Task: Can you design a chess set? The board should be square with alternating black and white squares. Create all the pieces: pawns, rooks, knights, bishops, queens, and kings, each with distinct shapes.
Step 177:
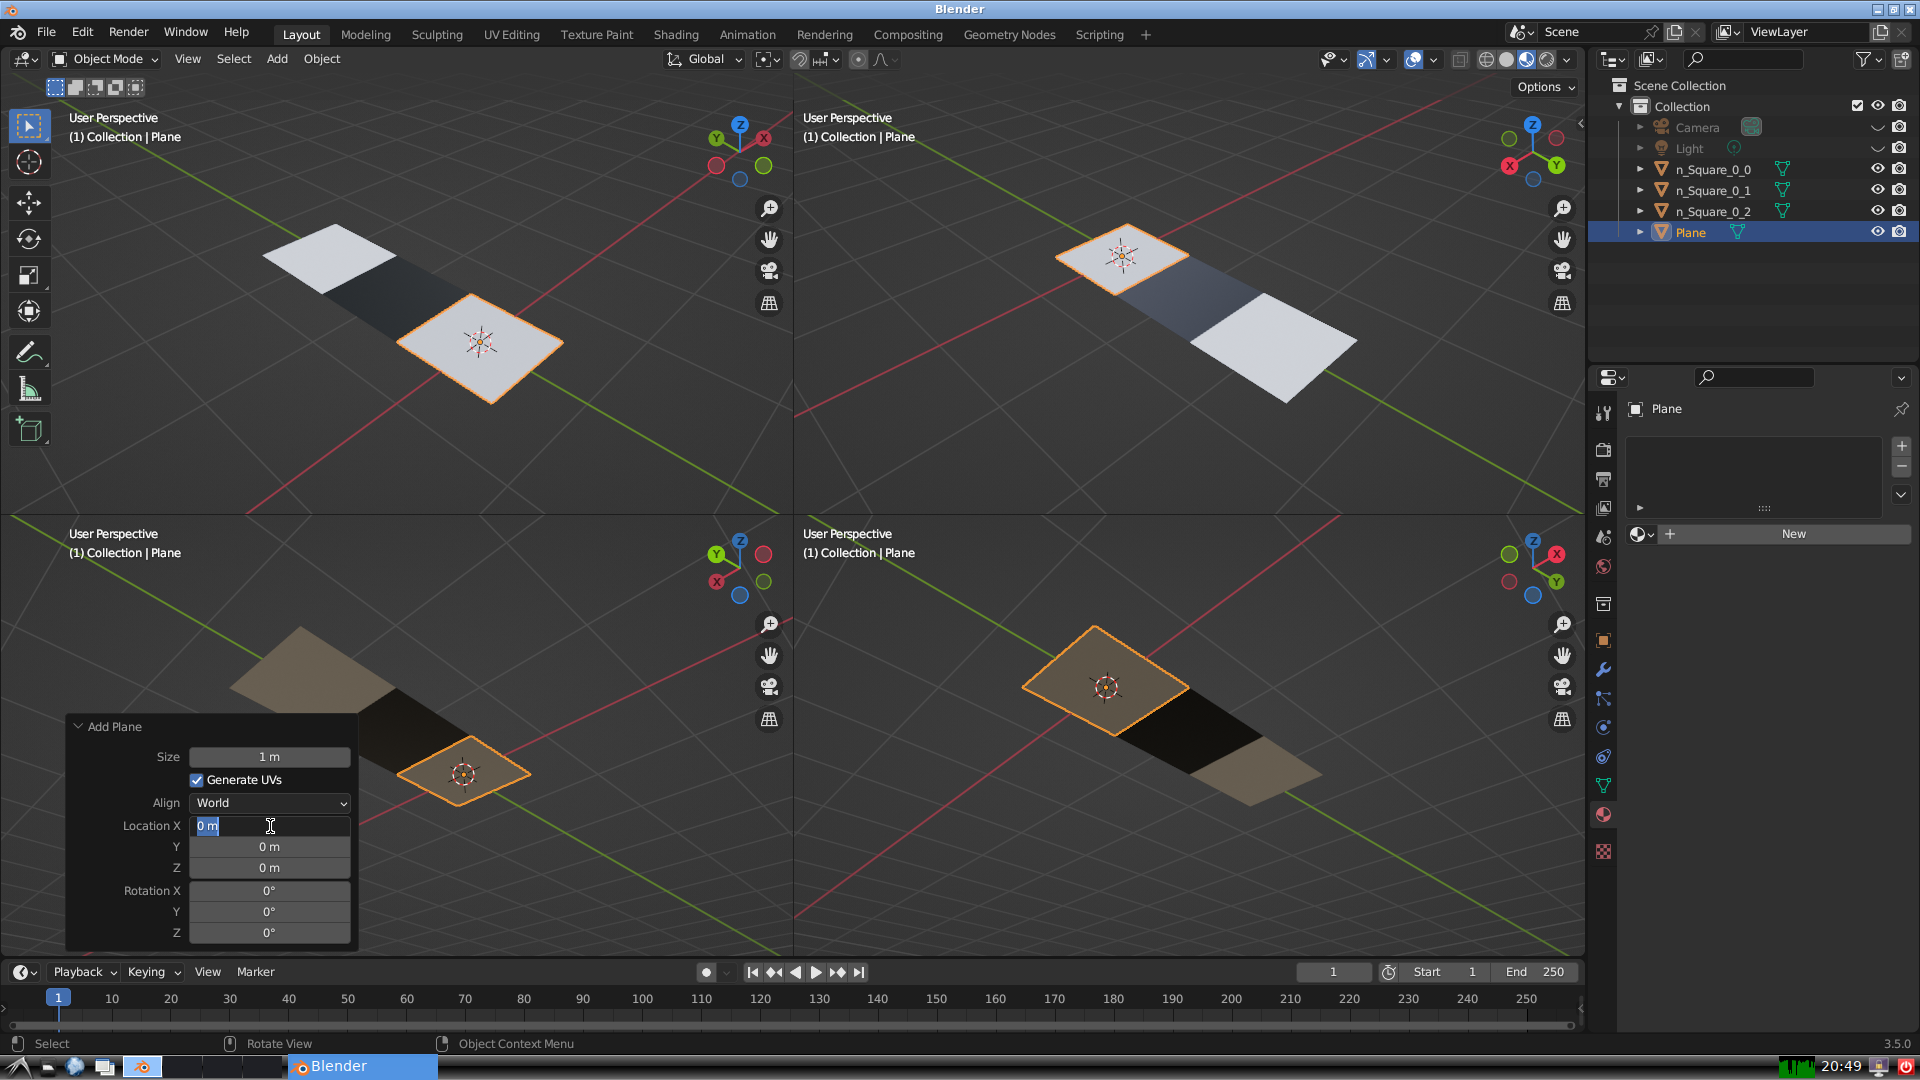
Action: input_text: 0.0